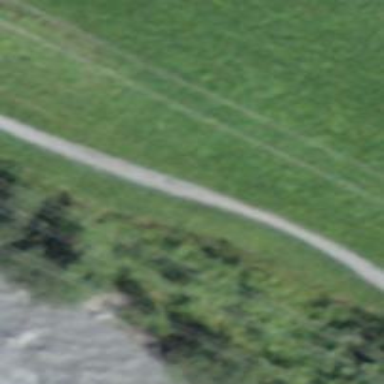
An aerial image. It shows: Path with fine gravel surface. The trail visibility is excellent.